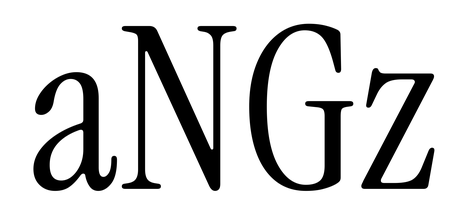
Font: InstrumentSerif-Regular